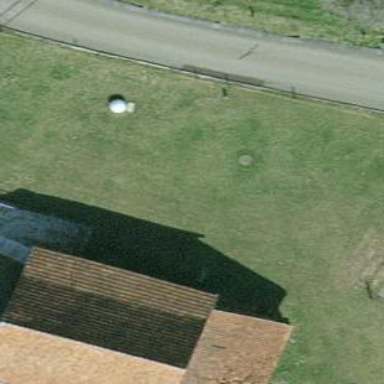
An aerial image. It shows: Rural barn.